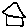
Label: house